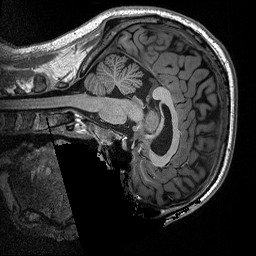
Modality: T1w
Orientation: sagittal
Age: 29
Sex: male
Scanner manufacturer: siemens
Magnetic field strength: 3 T
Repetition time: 2.3 s
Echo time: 0.00298 s